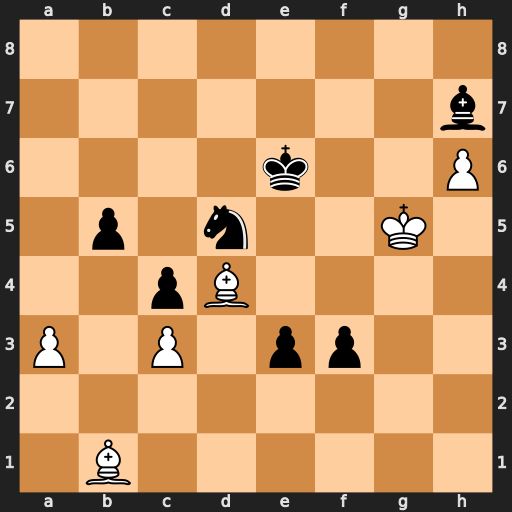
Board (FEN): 8/7b/4k2P/1p1n2K1/2pB4/P1P1pp2/8/1B6
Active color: w
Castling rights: -
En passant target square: -
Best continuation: Bxh7 f2 Bf5+ Kf7 Bh3 e2 Bxf2